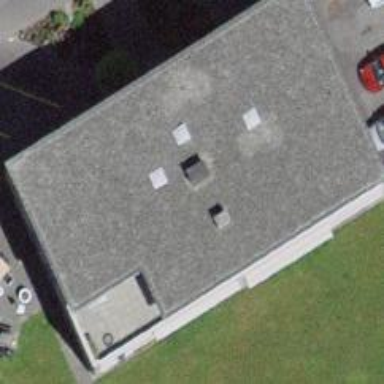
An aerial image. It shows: Apartment building with flat roof.